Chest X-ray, AP view. Patient: 57 years old, sex F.
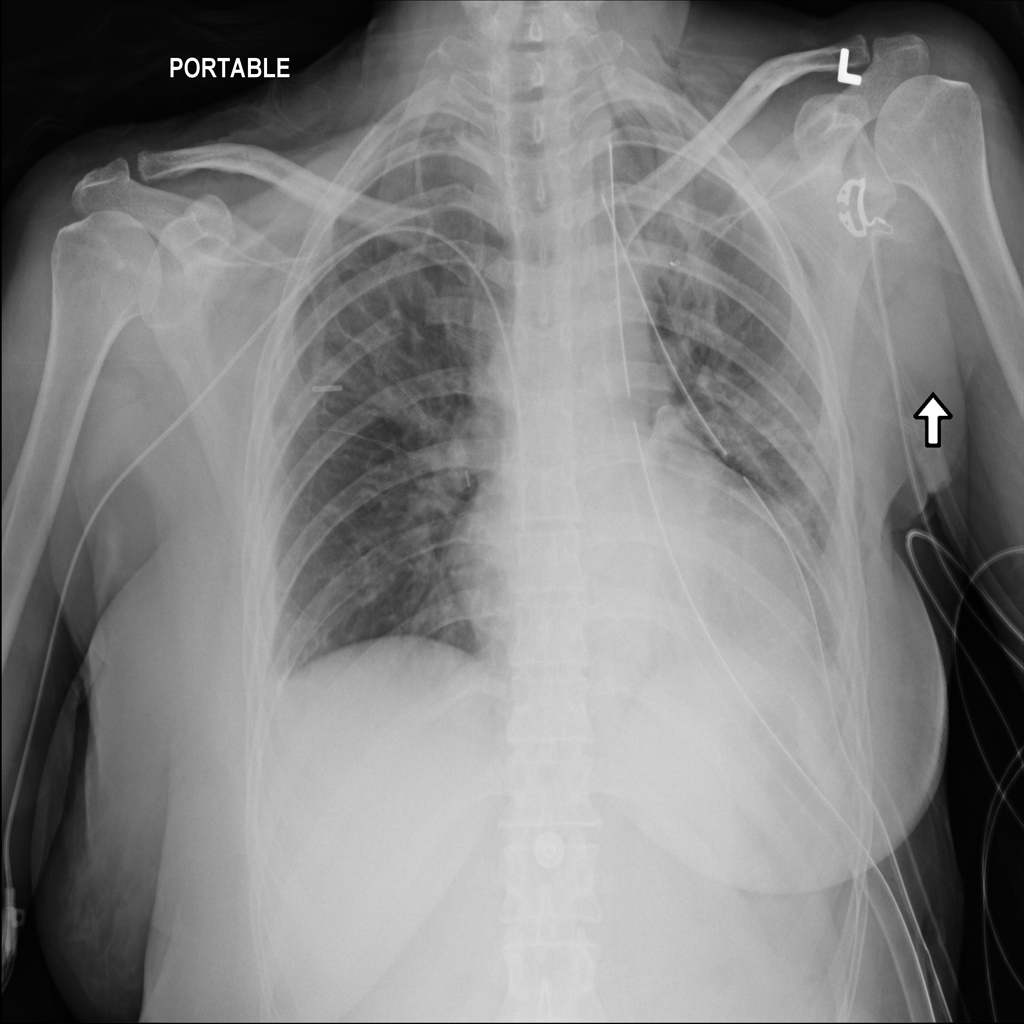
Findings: Nodule